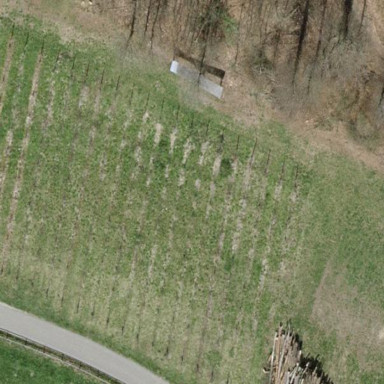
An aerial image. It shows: Vineyard.